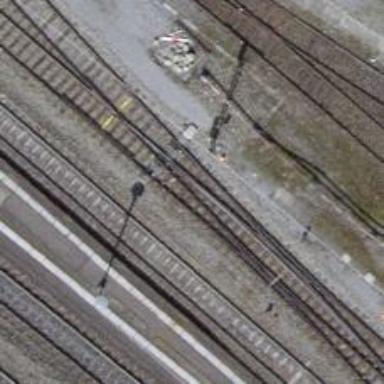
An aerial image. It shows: Railway switch.